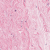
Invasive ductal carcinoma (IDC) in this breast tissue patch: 0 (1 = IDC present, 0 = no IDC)